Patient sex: M
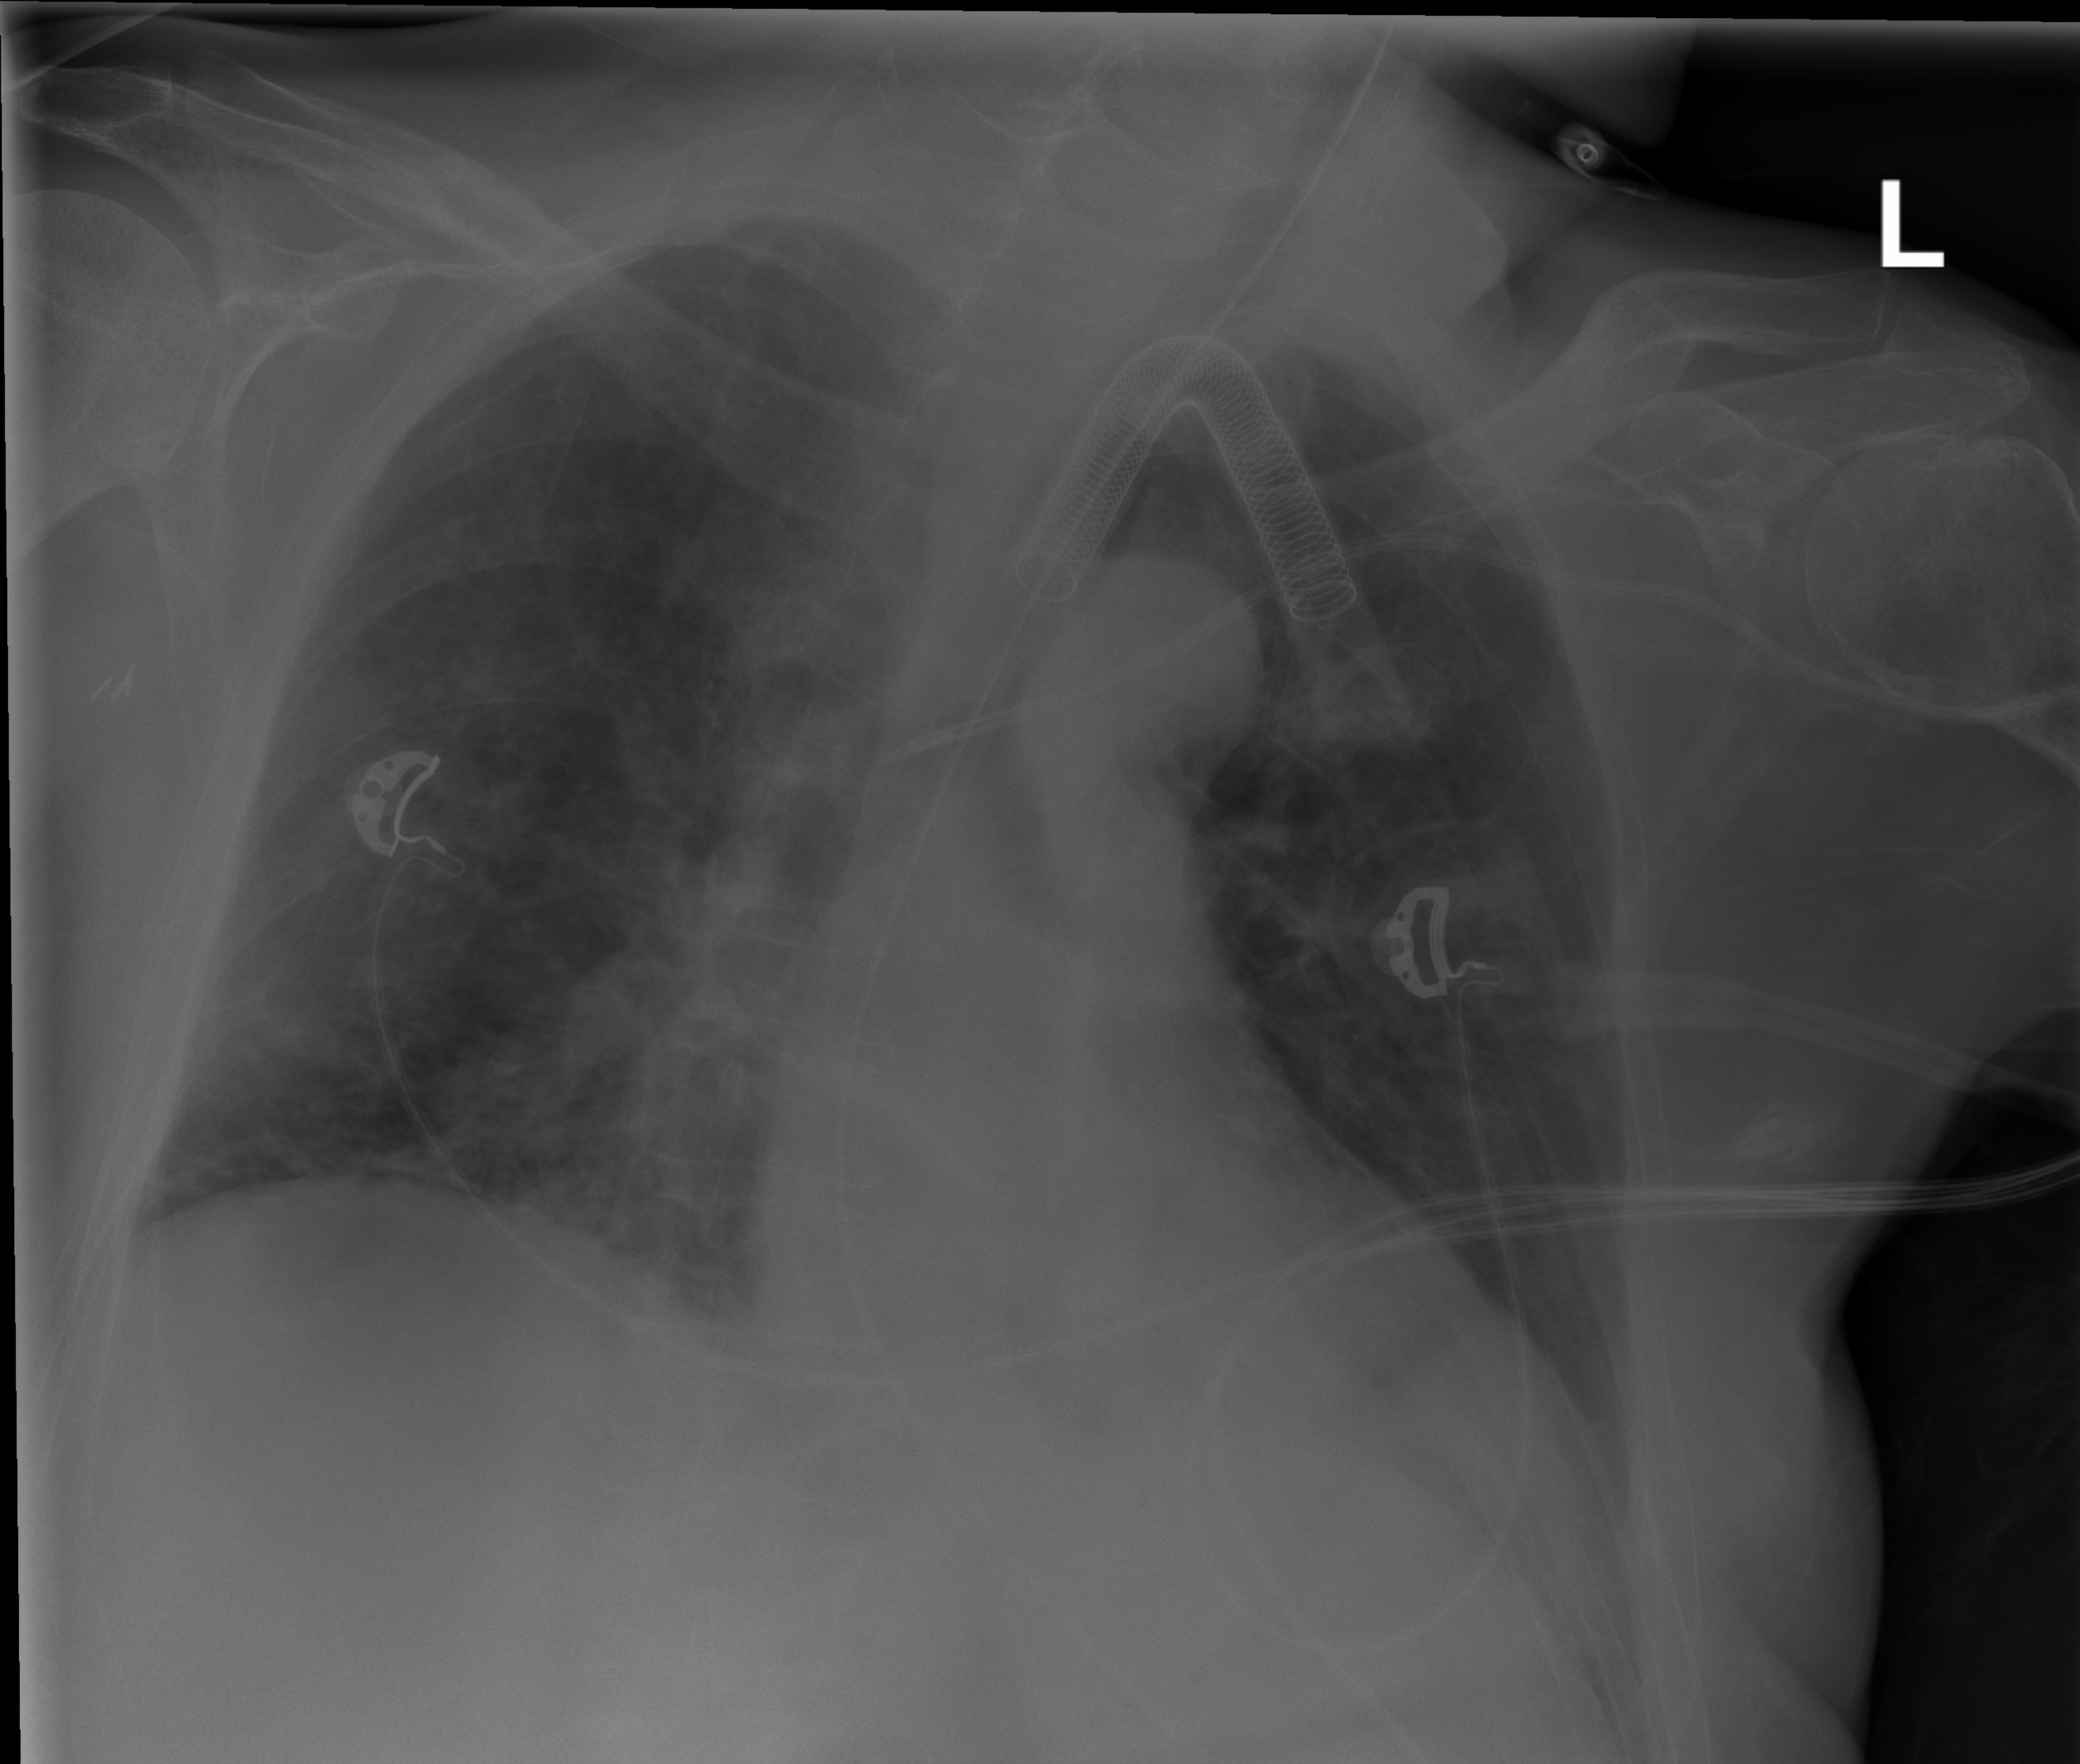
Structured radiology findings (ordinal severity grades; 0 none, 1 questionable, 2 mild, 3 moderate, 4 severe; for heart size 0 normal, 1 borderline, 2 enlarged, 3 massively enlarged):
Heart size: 2
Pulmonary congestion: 2
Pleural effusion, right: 0
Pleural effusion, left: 0
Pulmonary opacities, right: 0
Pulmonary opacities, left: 0
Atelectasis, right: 2
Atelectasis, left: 0